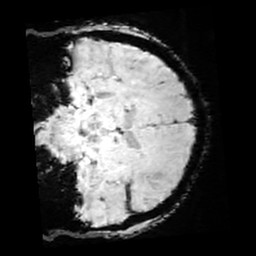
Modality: SWI
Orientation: coronal
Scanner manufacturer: siemens
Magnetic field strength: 3 T
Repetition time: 0.03 s
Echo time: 0.02 s